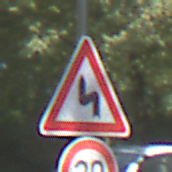
Verkehrszeichen: DoppelkurveZunaechstLinks
Zusatzzeichen unten: Geschwindigkeit30
Umgebung: Outdoor, RoadRail
Tageszeit: Midday
Wetter: Clear
Licht: Natural
Jahreszeit: NotSpecified
Kontrast: HighContrast